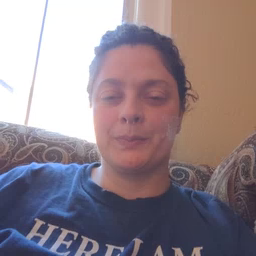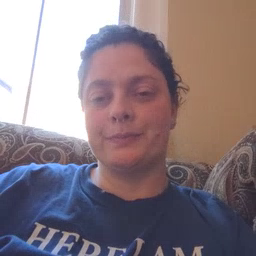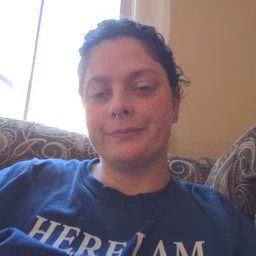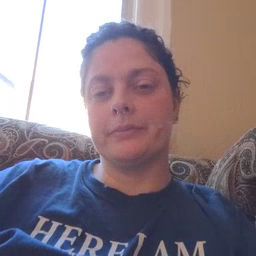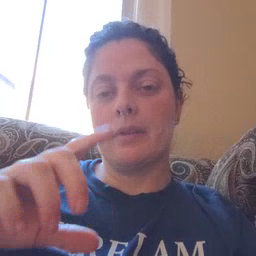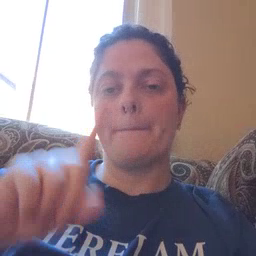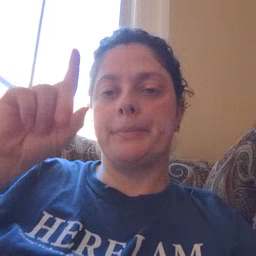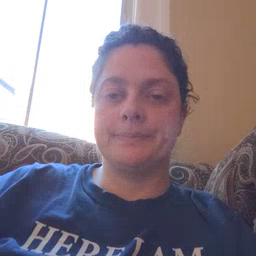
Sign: up